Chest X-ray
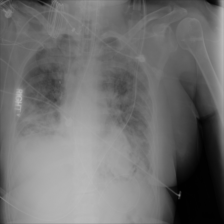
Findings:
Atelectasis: negative
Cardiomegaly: negative
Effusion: negative
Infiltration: positive
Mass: negative
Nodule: negative
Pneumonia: negative
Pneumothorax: negative
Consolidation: negative
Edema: negative
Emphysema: negative
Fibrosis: negative
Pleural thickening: negative
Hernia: negative